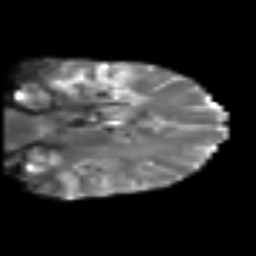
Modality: T2w
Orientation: coronal
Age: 47
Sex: female
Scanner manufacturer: siemens
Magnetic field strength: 3 T
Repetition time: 6.1 s
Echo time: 0.101 s